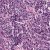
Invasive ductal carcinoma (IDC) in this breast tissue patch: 1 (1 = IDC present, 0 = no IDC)